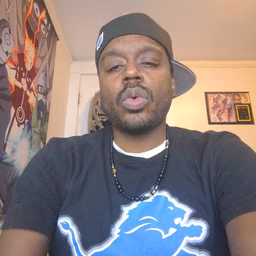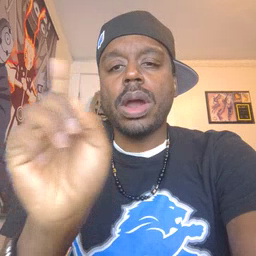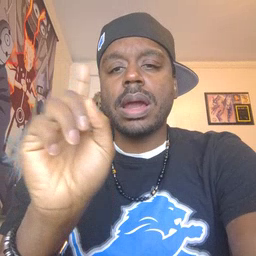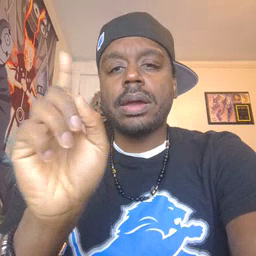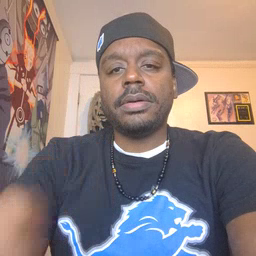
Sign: where